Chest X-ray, AP view. Patient: 59 years old, sex M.
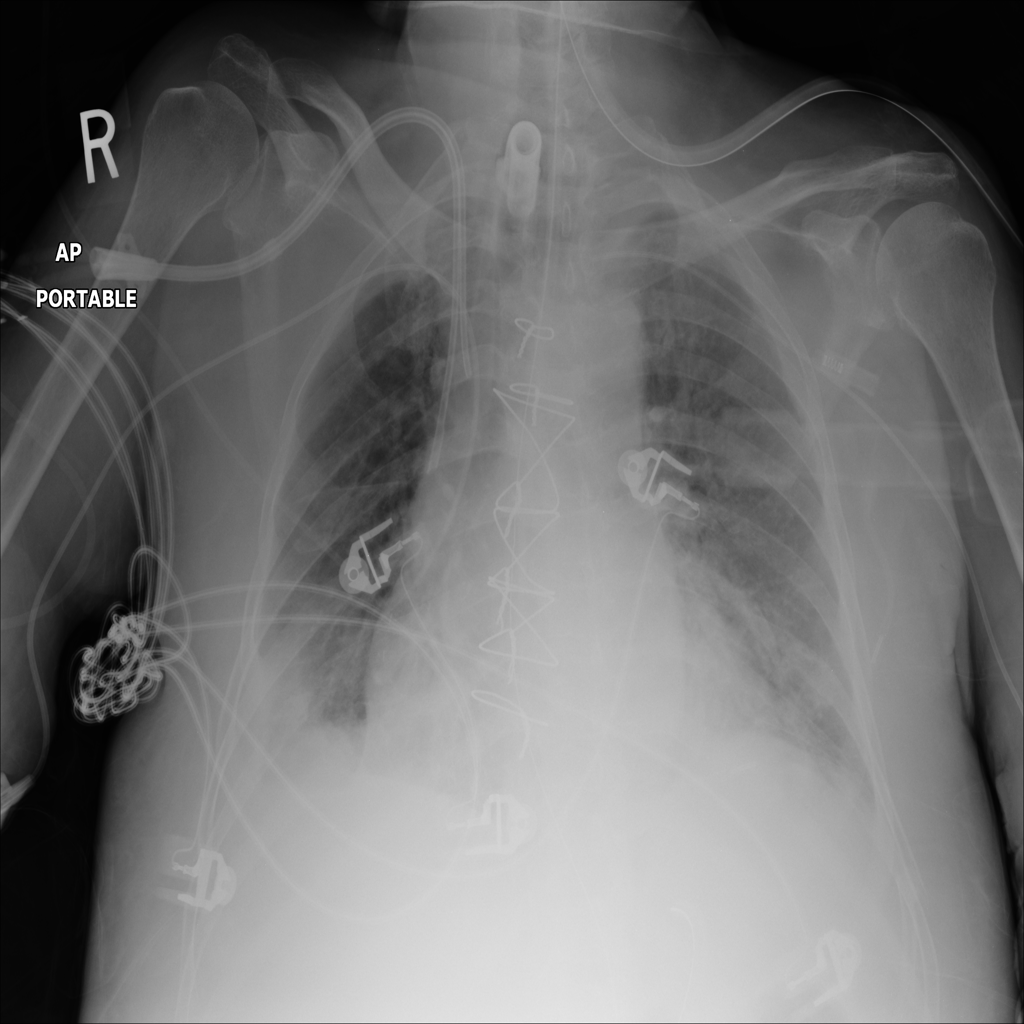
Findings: No Finding